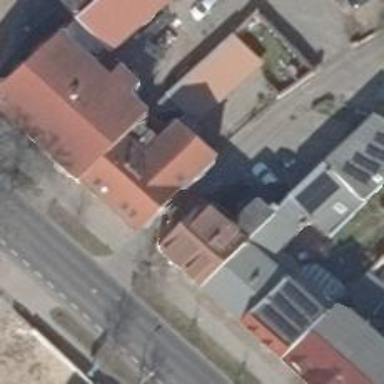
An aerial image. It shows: Living street with opposite cycleway.